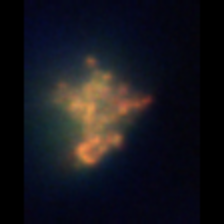
Taxon: Unknown_detritus
Group: Unknown